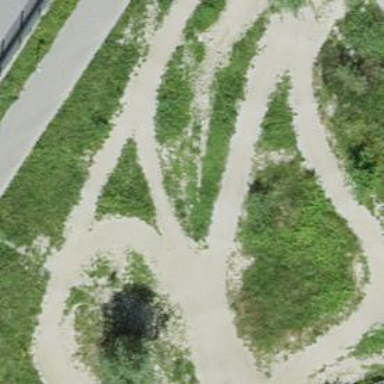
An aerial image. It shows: Cycling pump track on earth surface.